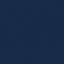
Land use / land cover class: SeaLake